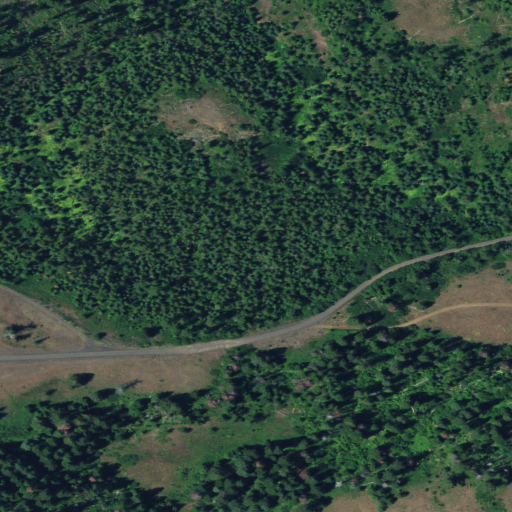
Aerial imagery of gap in Oregon named Pileup Saddle containing evergreen forest and shrub